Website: home-depot
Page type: account-selection
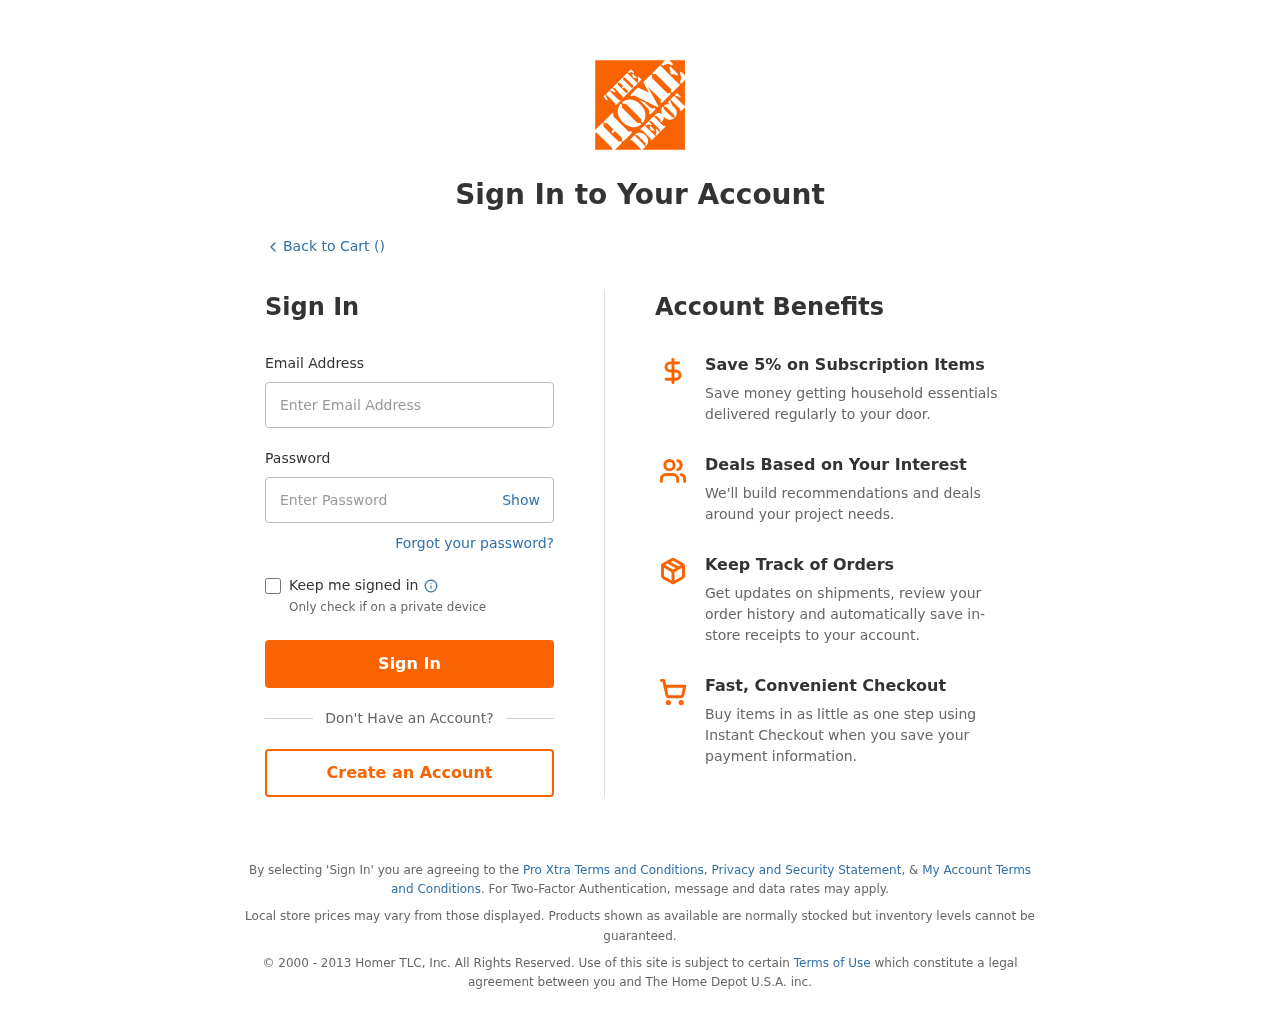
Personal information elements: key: PII_LOGIN_USERNAME
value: andre_whitney